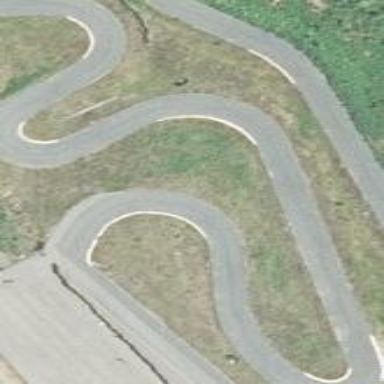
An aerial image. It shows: Asphalt raceway for karting.